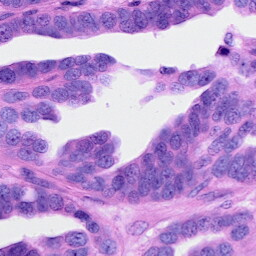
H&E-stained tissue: Ovarian